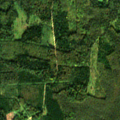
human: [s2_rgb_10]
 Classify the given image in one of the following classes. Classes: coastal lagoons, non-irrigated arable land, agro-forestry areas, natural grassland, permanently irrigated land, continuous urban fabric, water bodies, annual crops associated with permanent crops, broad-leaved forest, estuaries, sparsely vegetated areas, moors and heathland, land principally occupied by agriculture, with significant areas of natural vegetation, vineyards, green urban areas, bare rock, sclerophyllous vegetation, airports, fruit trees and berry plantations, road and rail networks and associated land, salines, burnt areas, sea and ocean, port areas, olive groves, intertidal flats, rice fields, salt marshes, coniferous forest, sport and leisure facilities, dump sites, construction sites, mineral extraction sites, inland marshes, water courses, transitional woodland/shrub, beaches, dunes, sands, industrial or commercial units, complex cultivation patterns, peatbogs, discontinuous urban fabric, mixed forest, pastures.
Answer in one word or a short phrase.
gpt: broad-leaved forest, coniferous forest, mixed forest, transitional woodland/shrub